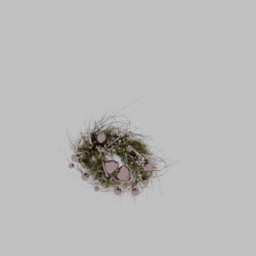
Label: decoration